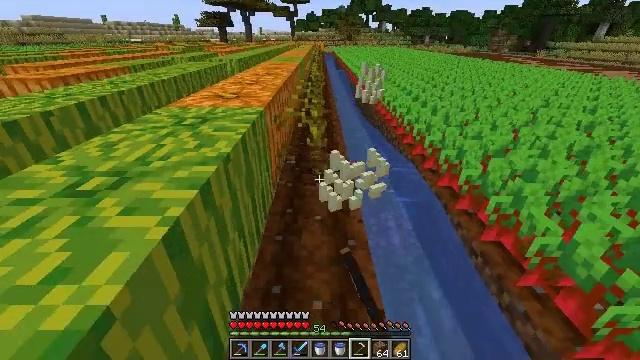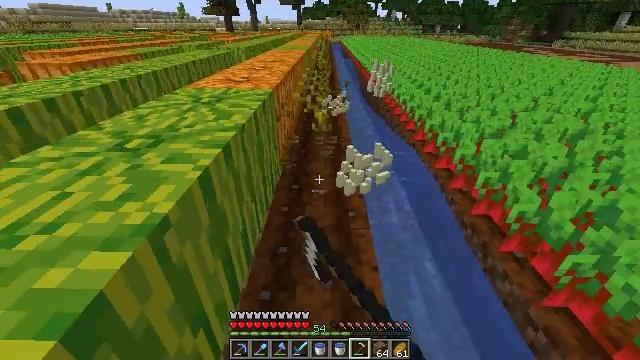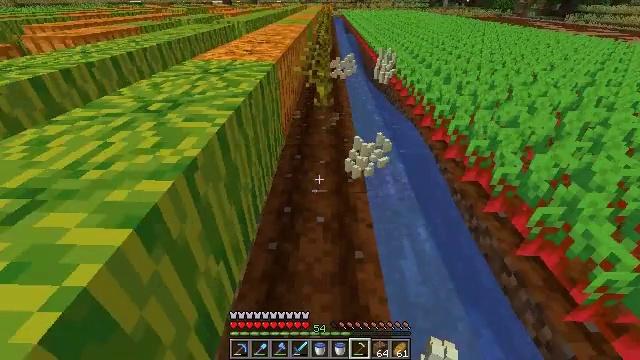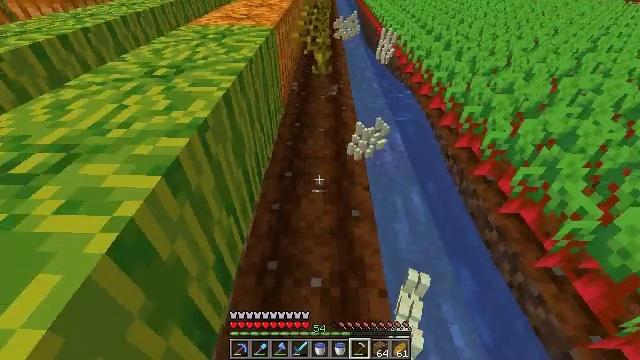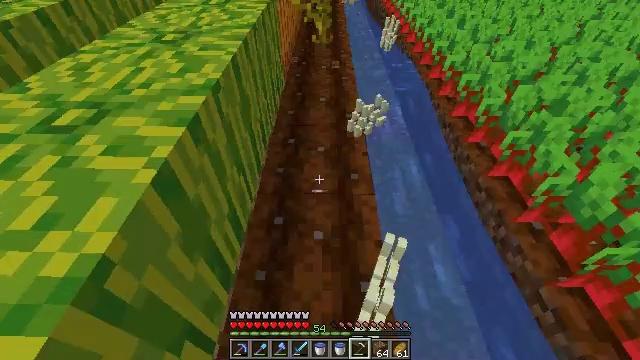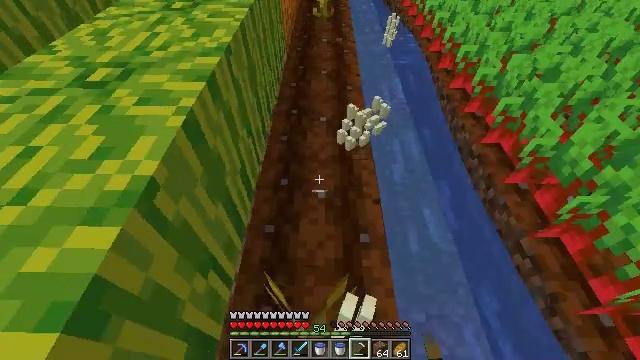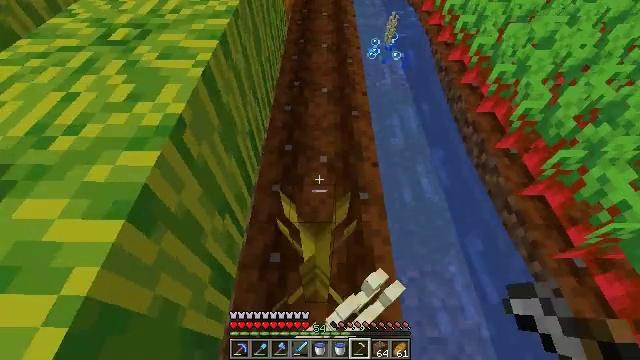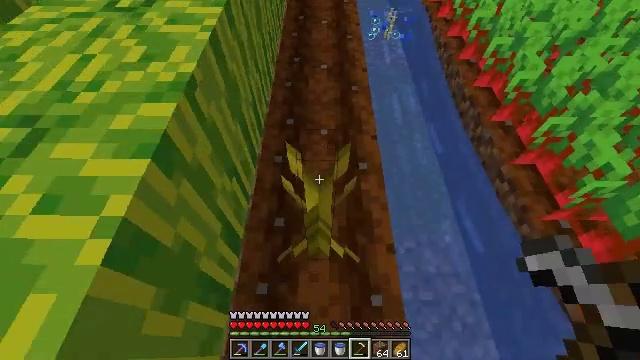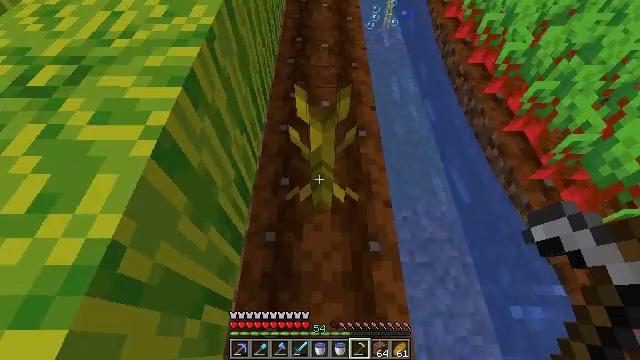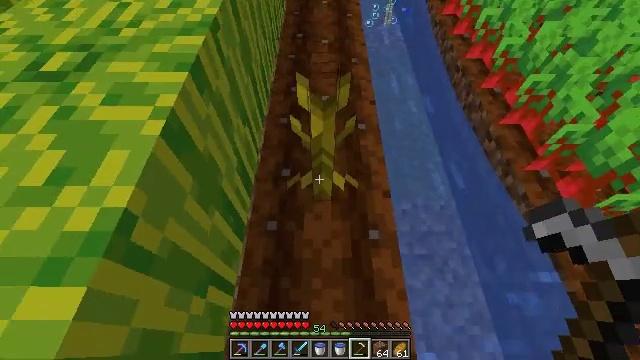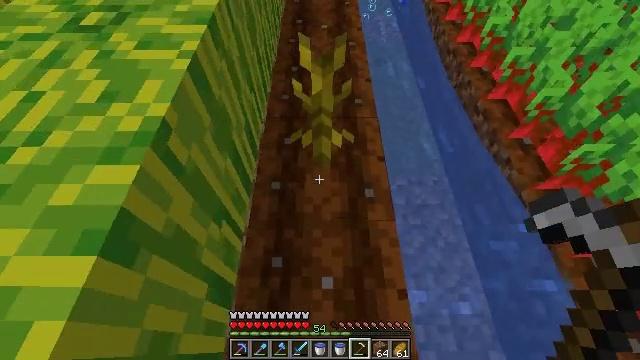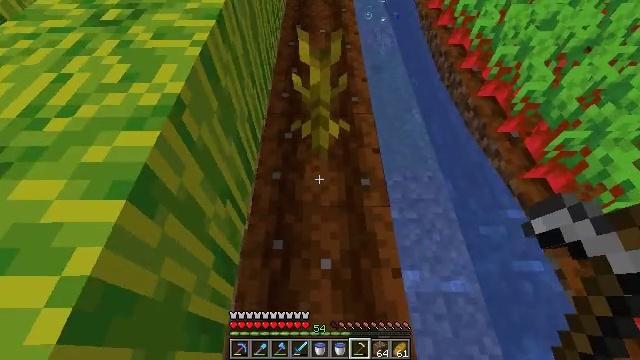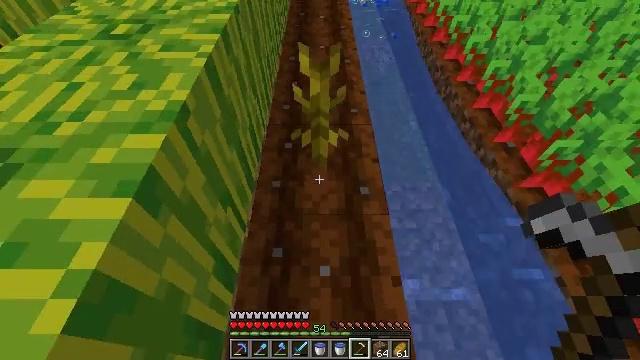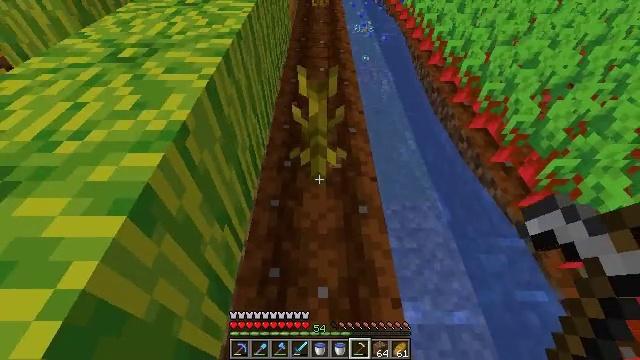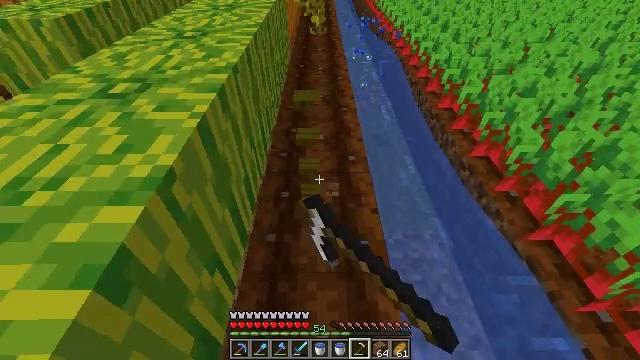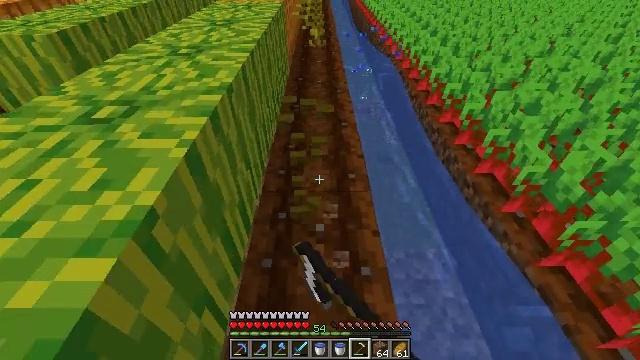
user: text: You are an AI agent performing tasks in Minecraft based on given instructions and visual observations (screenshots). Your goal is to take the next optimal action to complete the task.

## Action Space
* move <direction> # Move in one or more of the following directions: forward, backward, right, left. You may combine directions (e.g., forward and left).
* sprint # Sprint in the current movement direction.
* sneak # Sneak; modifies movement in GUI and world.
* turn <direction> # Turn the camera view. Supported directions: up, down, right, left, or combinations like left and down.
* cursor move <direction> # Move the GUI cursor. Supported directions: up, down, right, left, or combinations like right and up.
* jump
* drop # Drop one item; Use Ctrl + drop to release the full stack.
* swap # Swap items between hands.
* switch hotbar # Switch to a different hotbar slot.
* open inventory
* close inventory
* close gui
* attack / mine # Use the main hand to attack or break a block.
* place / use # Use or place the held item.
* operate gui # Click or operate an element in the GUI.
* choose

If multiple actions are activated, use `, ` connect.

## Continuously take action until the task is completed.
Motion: motion action
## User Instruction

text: Collect the pumpkin stem for seeds.
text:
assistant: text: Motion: move back, turn left and down
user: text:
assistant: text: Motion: move back, turn down
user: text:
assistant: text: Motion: move back, turn down
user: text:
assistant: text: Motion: move back, turn down
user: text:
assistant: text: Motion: move back, turn down
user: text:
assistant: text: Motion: move back, turn down
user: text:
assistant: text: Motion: move back, turn down
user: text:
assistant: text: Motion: move back, turn down
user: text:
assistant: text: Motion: move back
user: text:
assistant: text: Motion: move back
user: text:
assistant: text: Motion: turn up
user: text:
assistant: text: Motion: turn up
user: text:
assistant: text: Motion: move forward, turn up, attack / mine
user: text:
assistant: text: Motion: move forward, turn up, attack / mine
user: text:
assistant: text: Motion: move forward, turn up, attack / mine
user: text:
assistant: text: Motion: move forward, turn up, attack / mine
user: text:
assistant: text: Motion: move forward, turn up, attack / mine
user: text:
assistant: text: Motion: move forward, attack / mine
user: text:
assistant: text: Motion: attack / mine